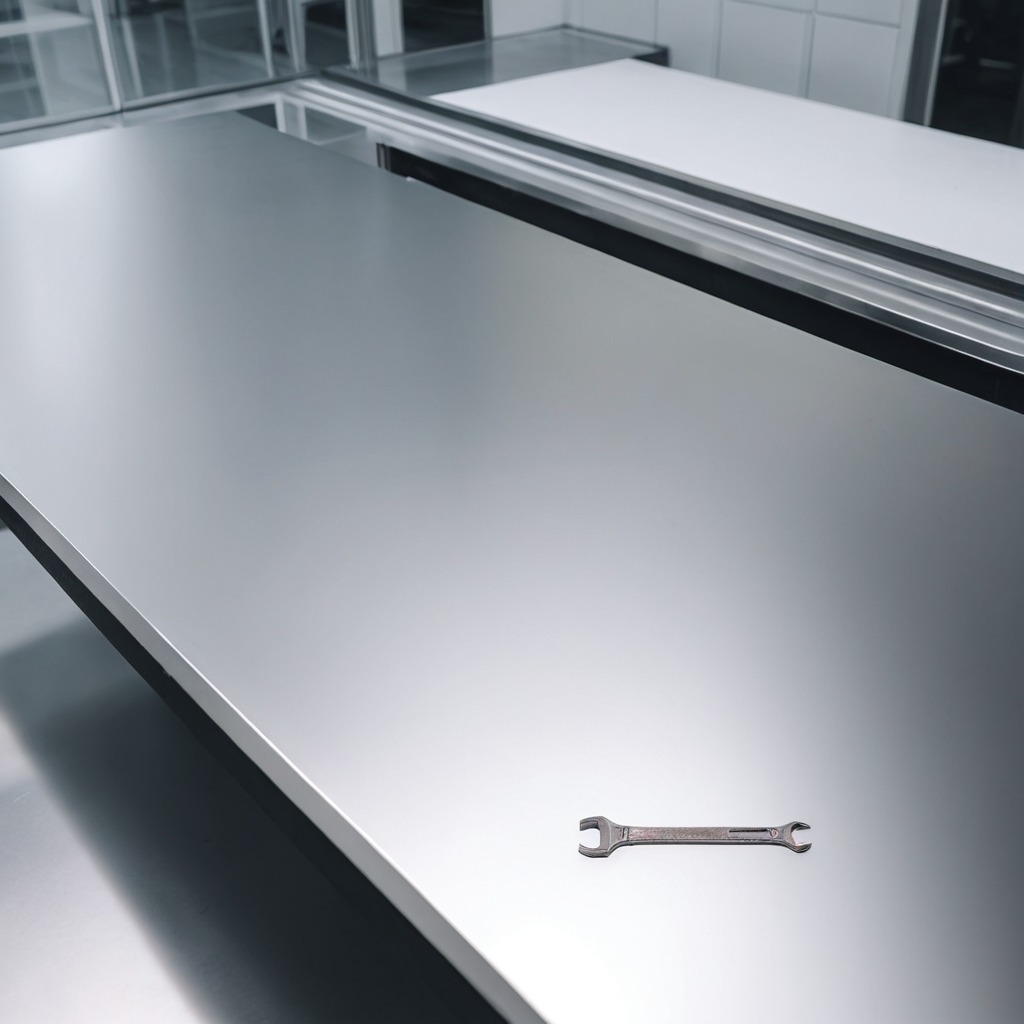
An wrench is lying on a stainless steel table in a high-end prototyping lab.